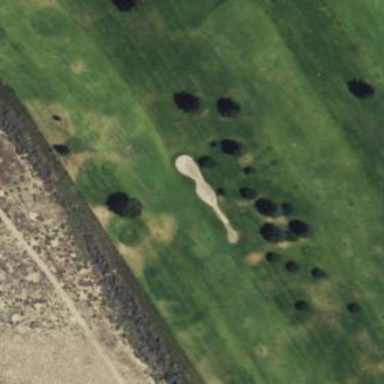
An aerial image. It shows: Scenic golf fairway.